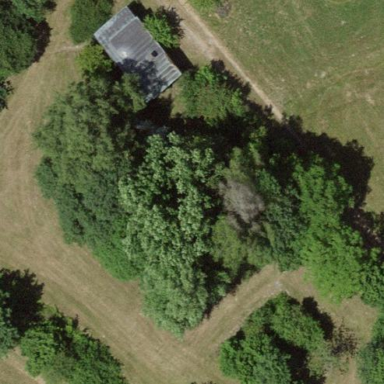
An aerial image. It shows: Orchard.